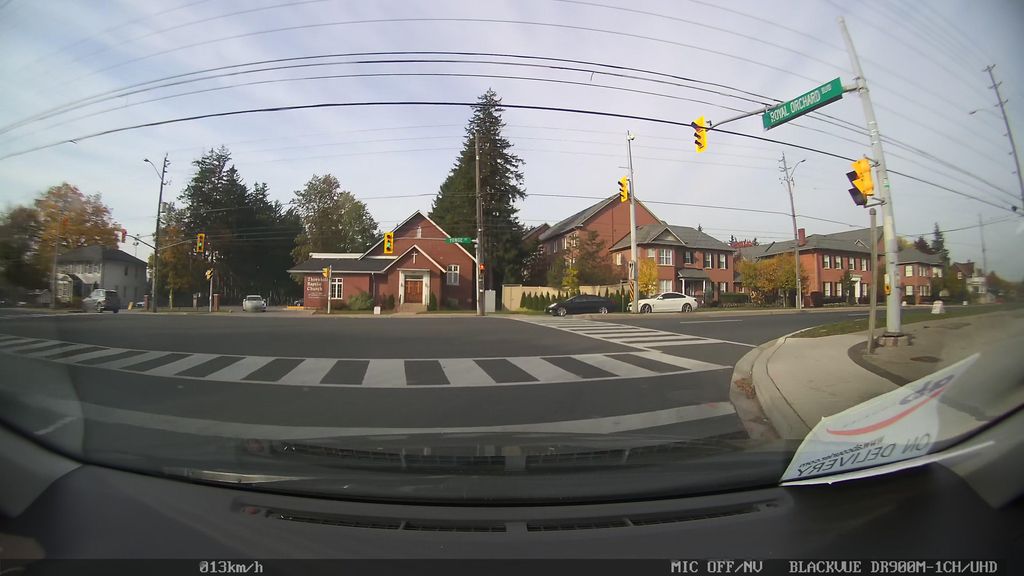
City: toronto